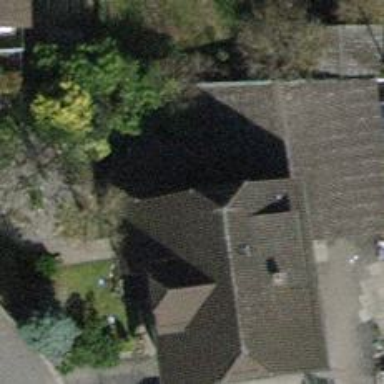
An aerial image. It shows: Detached building.